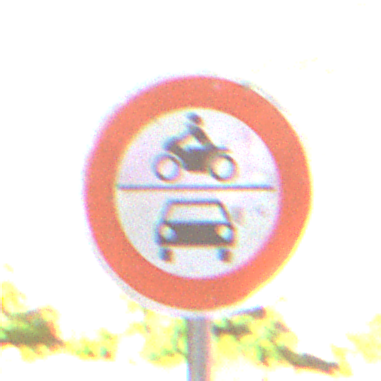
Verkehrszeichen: VerbotKraftfahrzeuge
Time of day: MorningAfternoon
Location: Outdoor (Suburban)
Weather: PartlyCloudy
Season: NotSpecified
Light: Natural